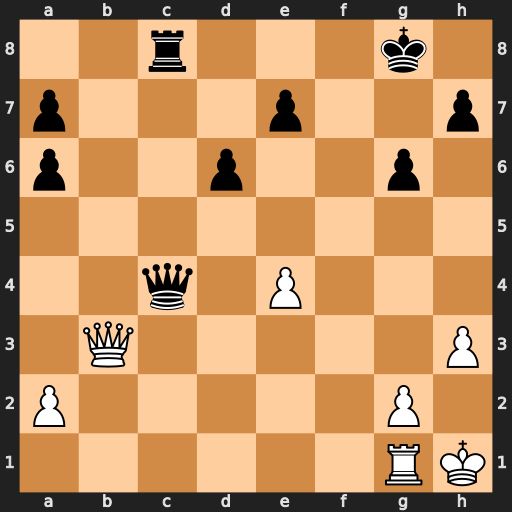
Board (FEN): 2r3k1/p3p2p/p2p2p1/8/2q1P3/1Q5P/P5P1/6RK
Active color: w
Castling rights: -
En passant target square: -
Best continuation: Rc1 d5 Rxc4